Interaction volume radius: 5 \u00c5
Interaction volume height: 10 \u00c5
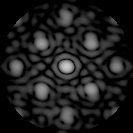
Disorder parameter: 0.3229